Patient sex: F
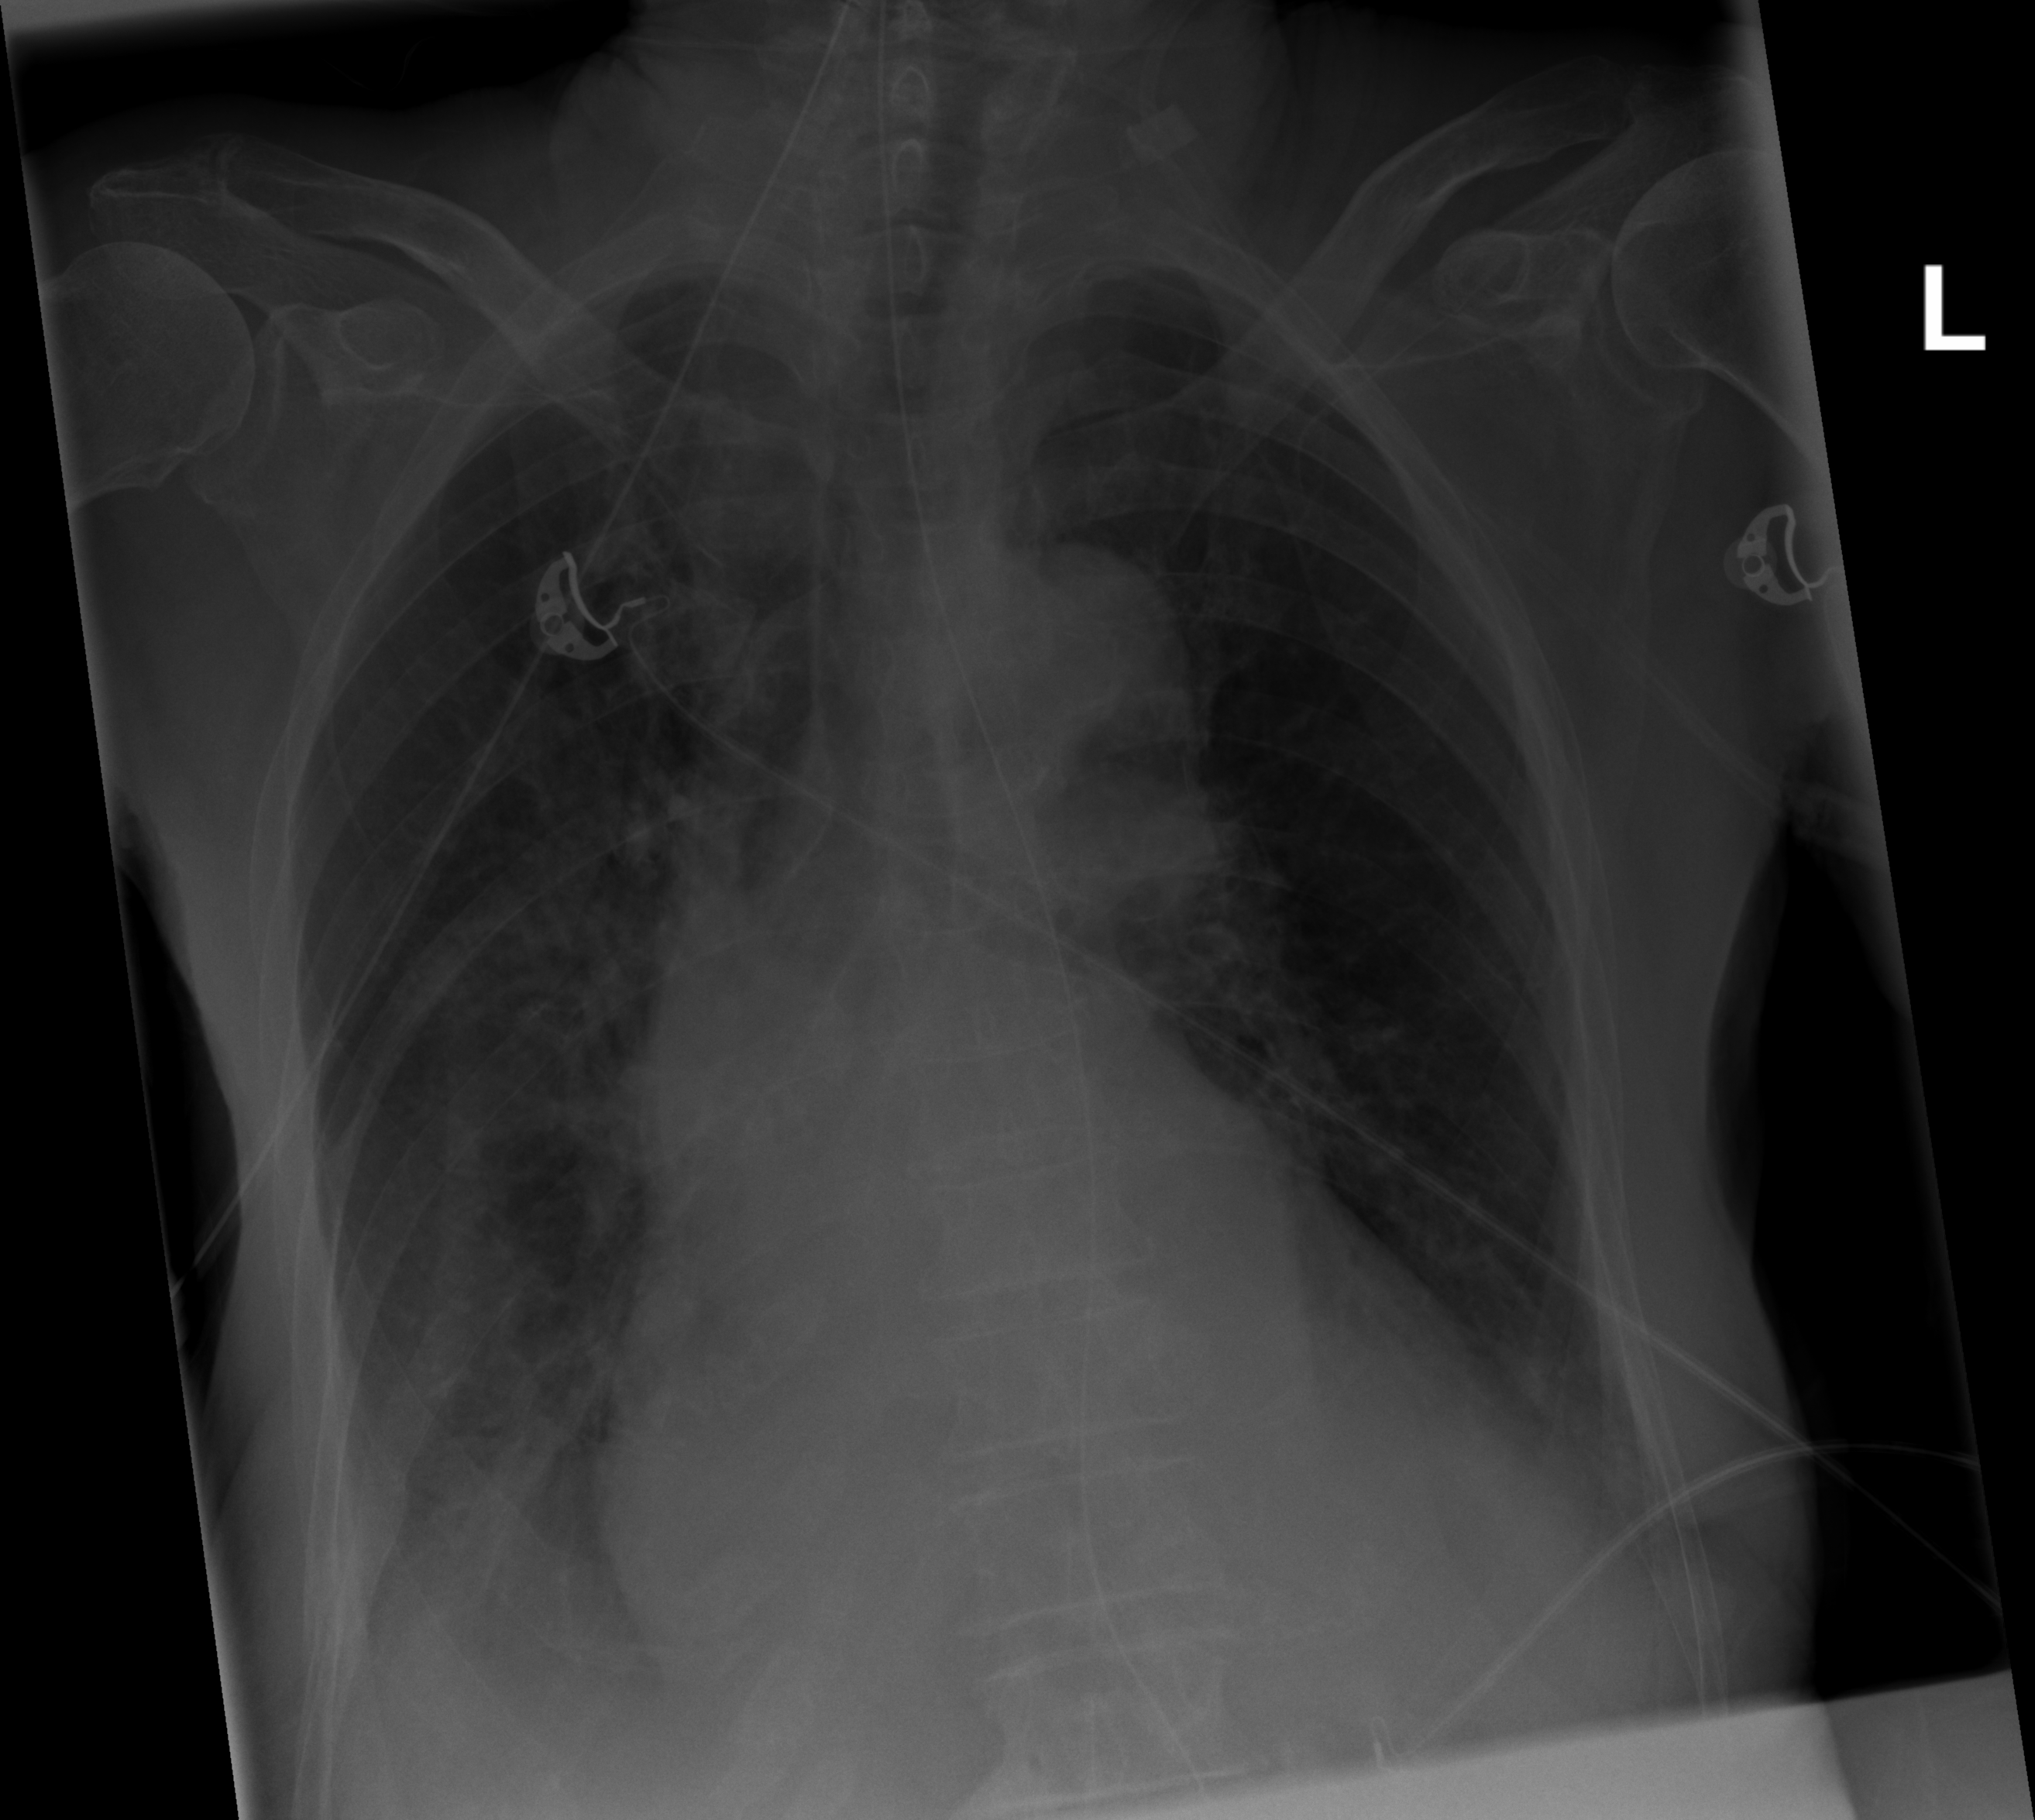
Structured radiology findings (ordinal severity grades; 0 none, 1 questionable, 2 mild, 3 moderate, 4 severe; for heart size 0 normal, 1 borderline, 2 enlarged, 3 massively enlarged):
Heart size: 2
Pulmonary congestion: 0
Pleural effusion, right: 2
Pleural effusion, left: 1
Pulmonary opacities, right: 2
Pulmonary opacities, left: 0
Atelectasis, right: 2
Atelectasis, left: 0